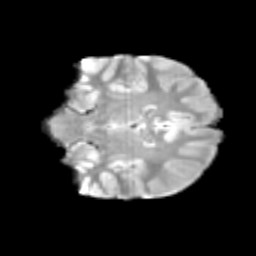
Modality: T2w
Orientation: coronal
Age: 11
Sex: male
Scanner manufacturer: siemens
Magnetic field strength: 3 T
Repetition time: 3.8 s
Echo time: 0.07 s